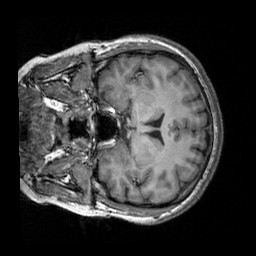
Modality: T1w
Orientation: coronal
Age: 22
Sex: female
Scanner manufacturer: siemens
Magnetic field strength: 3 T
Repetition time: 2.3 s
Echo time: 0.00303 s